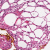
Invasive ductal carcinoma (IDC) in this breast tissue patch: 0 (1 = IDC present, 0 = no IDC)